Question: I am beginner of the Black berry development in that how to more customize the search result rather the use into my textbox.
I want to implement the dynamic search functionality in my Blackberry application where a user enters a character in textfield and matching content will be shown below in the list.
Now here I have achieved it but what I want is only the textfield should display and not the inbuilt listfield which comes with KeywordFilterField.
when the text changes the custom list gets populated automatically as i have coded in Fieldchanged() event but the inbuilt list is also shown which i don't want.
As you can see in the image I want the Text Field, I don't want the Default Listfield and I want the CustomListField(which is properly working with no issues).
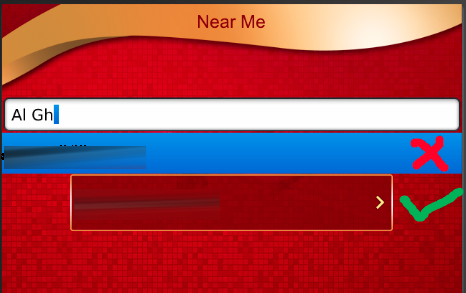
Answer: Got the Solution or a trick we can say.
First we have to implement the KeywordFilterField into the application note that we must not add it to our screen we are going to jus use the functionality of KeywordFilterfield.
Now we need to add the TextField into the screen now in the fieldChanged() event just set the keyword for KeywordFilterField. as follow.
'''
public void fieldChanged(Field field, int context) {
// TODO Auto-generated method stub
SearchTextBox temp=(SearchTextBox)field;
_keywordFilterField.setKeyword(temp.getText());
}
'''
Now once we set the keyword the KeywordFilterField's change listener is fired so then we can write the code to display custom list field in that as follow
_keywordFilterField.setChangeListener(new FieldChangeListener() {
'''
public void fieldChanged(Field field, int context) {
KeywordFilterField k=(KeywordFilterField)field;
//Use k.getResultList(); method to fetch the resulting elements.
//Write the code here for custom list to display.
}
'''
});